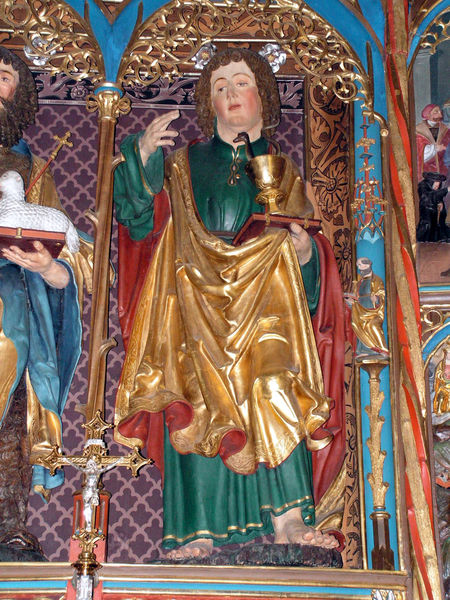
Titel: Pfarrkirche St. Johannes in Landau an der Isar
Standort: Landau an der Isar, Pfarrkirche St. Johannes (EU - D - Bayern)
Schlagwörter: blau, fuß, mann, umhang, grün, blume, blumen, geste, haar, holz, säule, rot, ornament, bart, gesicht, johannes, silber, kirche, figur, gold, kelch, locken, skulptur, relief, füße, wangen, lila, figuren, könig, becher, lamm, schaf, buch, kreuz, schlange, altar, schnitzerei, heiligenschein, skulpturen, nimbus, jesus, heiliger, heilige, heilig, geschnitzt, heiligenfigur, holzschnitzerei, altarplastik, heliger